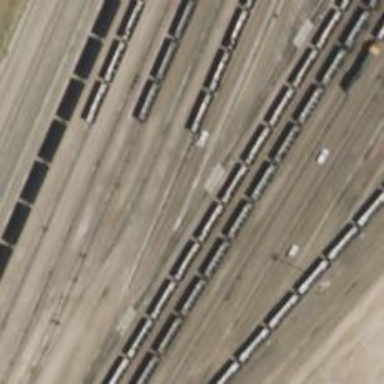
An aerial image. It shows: Railway yard.